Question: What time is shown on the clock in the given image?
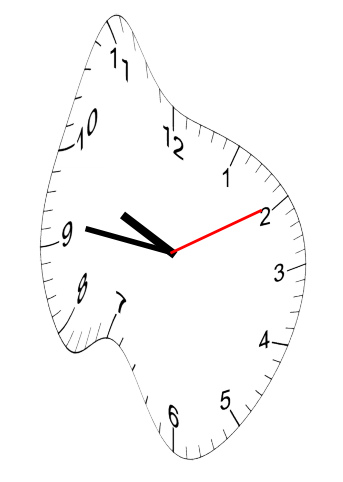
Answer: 09:46:10